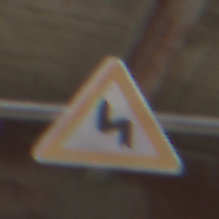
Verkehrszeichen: DoppelkurveZunaechstLinks
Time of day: Midday
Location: Roofed (Special)
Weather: Overcast
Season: NotSpecified
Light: Natural